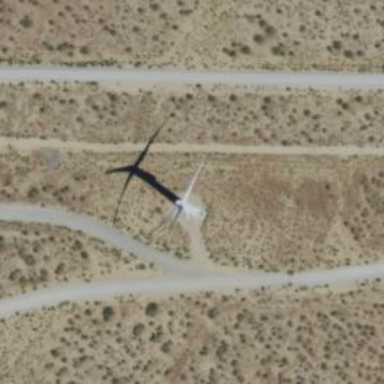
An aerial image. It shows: Wind power generator with horizontal axis wind turbine manufactured by Vestas.